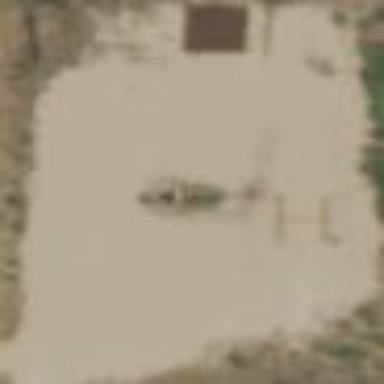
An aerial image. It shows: Wellsite surrounded by sand.